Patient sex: F
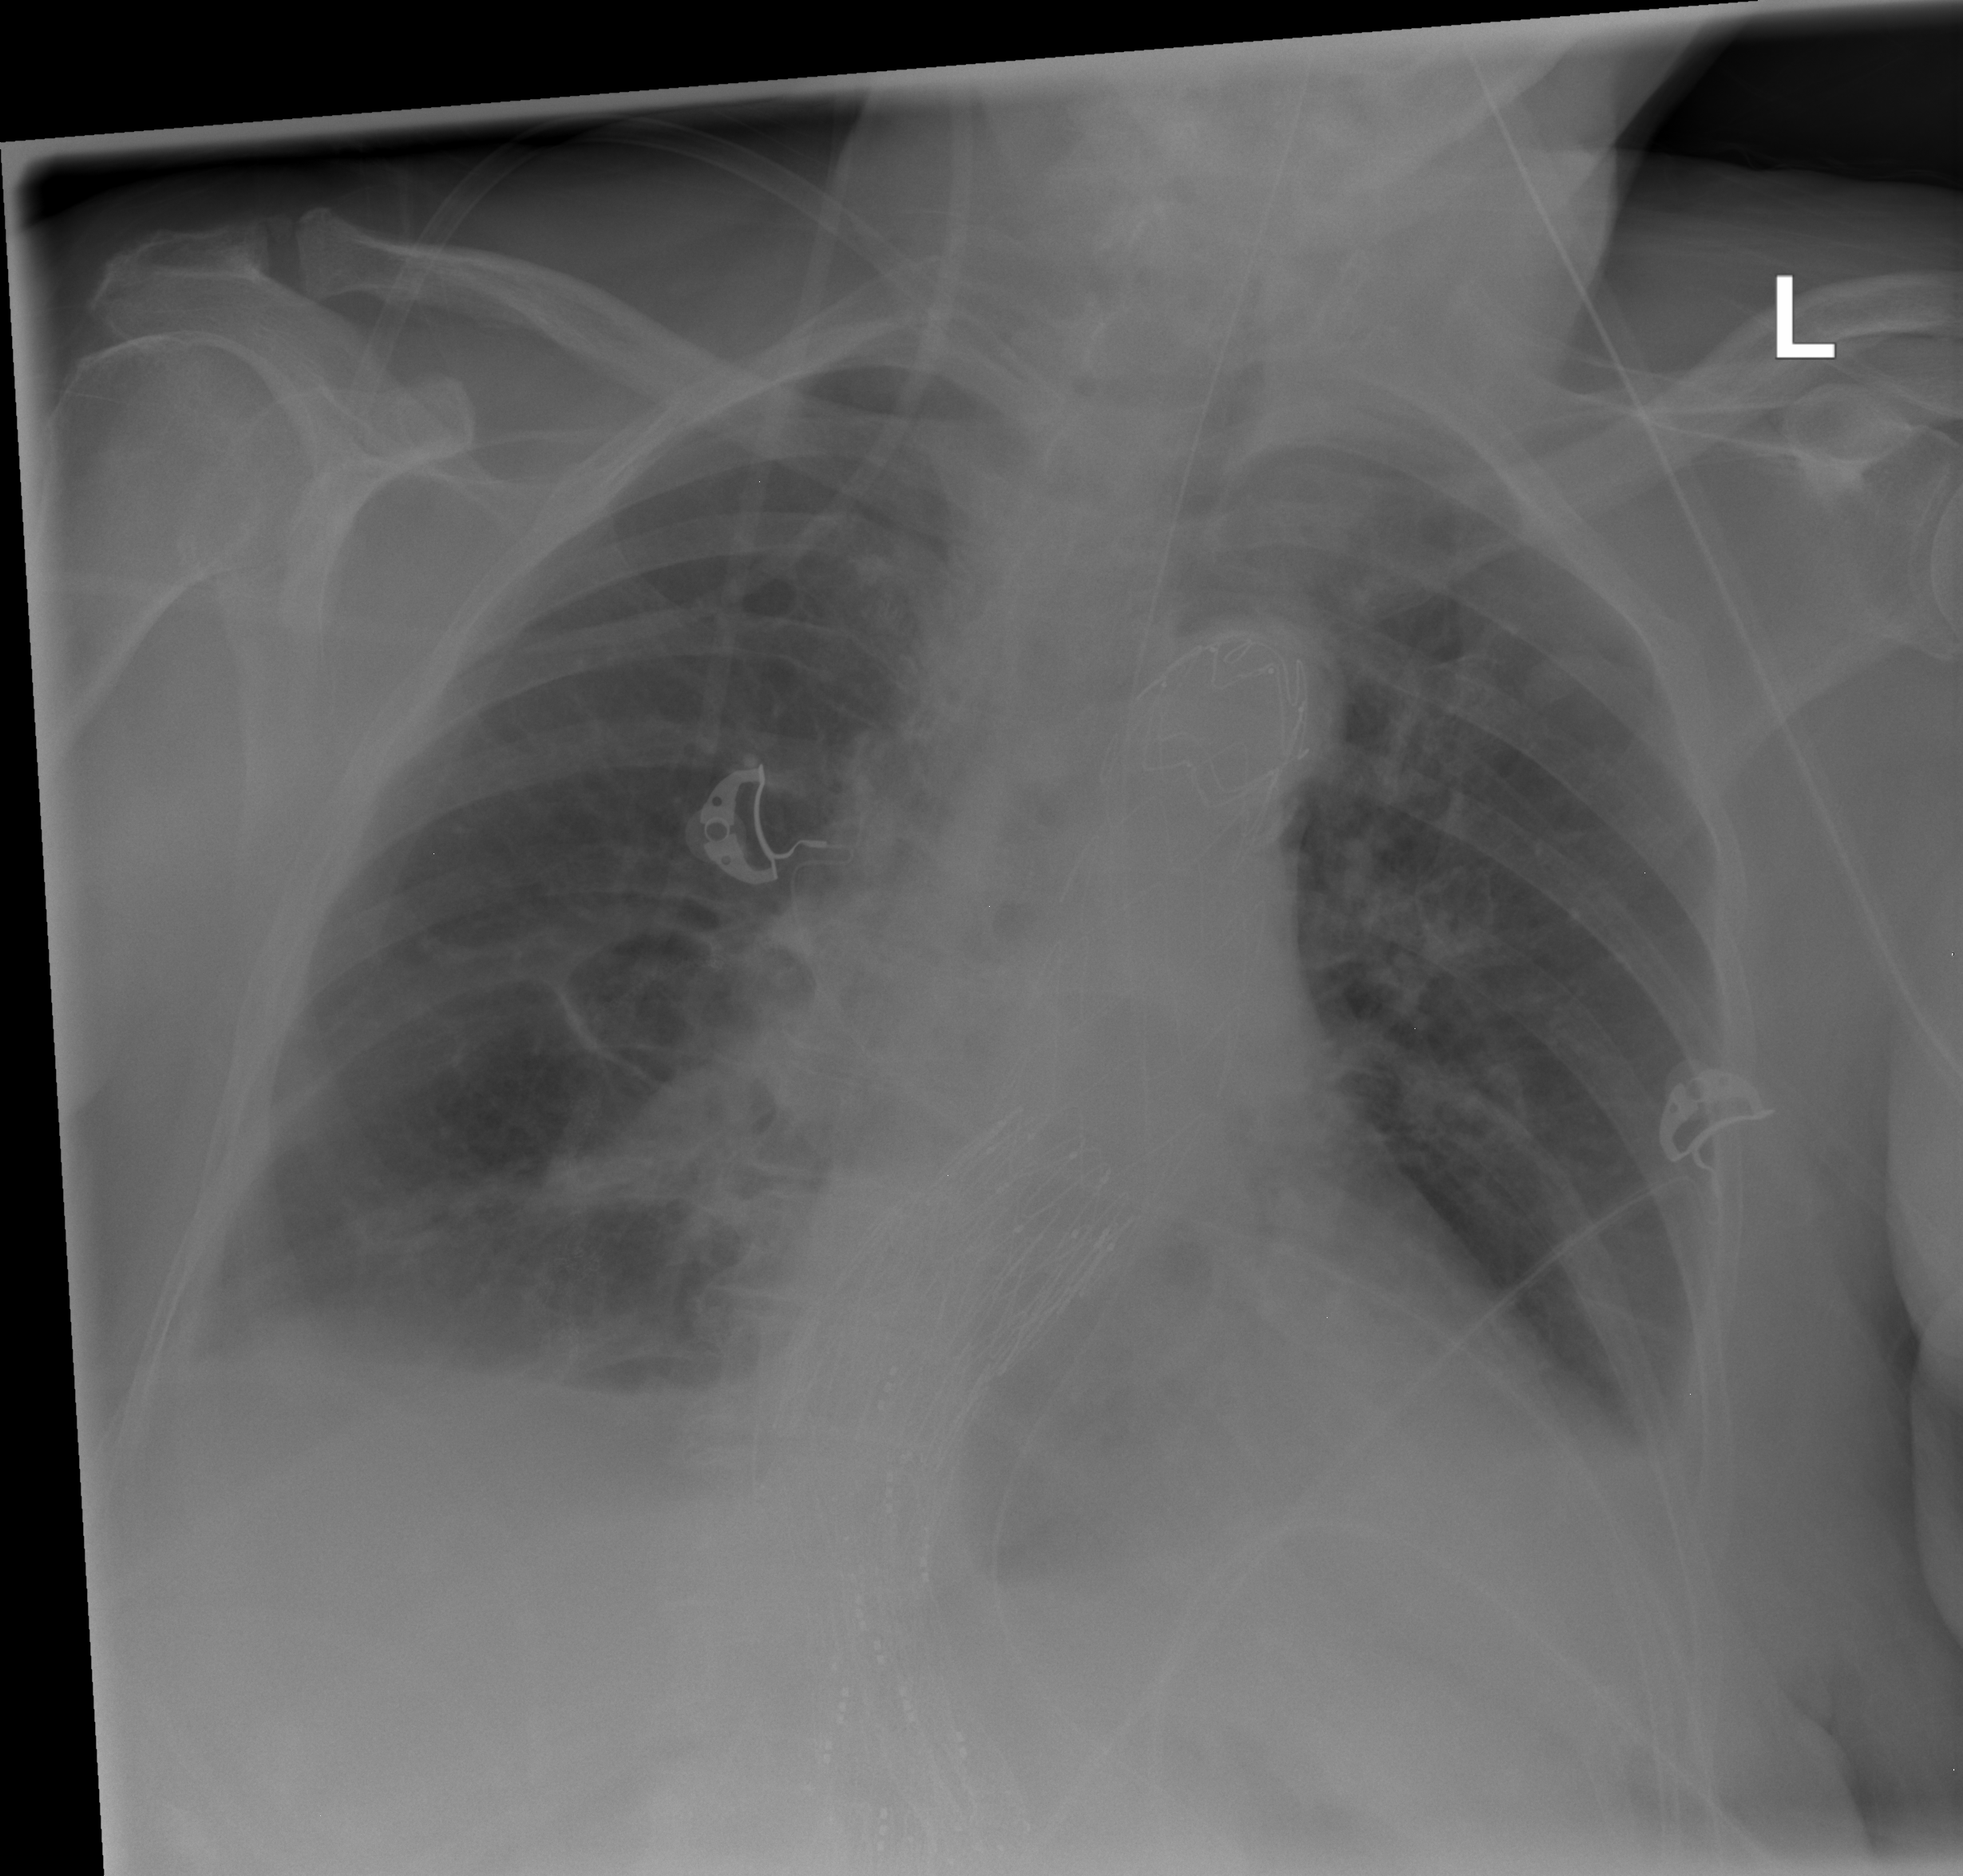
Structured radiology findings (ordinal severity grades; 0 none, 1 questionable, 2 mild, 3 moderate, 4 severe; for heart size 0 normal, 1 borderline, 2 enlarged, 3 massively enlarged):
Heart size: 2
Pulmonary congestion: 0
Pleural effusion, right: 2
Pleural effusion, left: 2
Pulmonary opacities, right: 0
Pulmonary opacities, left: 0
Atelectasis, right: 2
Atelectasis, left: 2